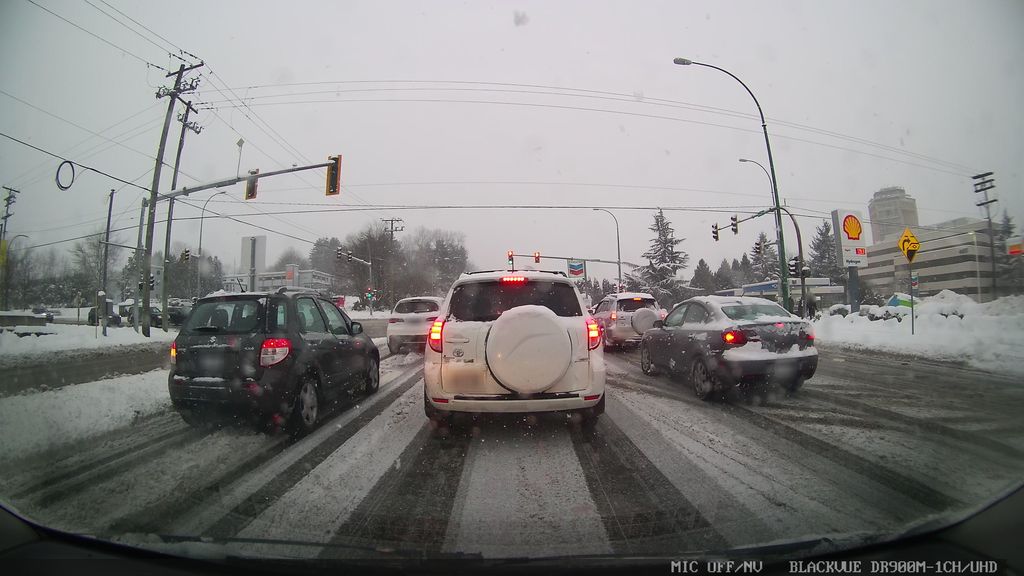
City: vancouver